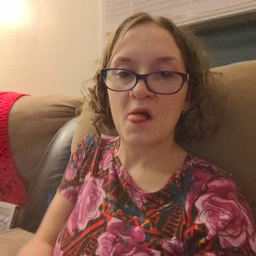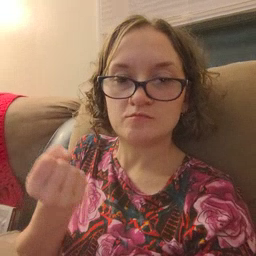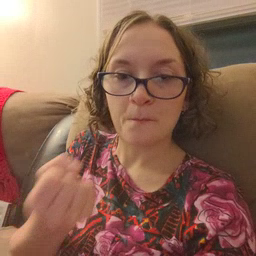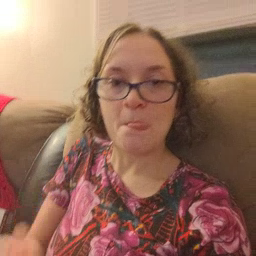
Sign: drawer